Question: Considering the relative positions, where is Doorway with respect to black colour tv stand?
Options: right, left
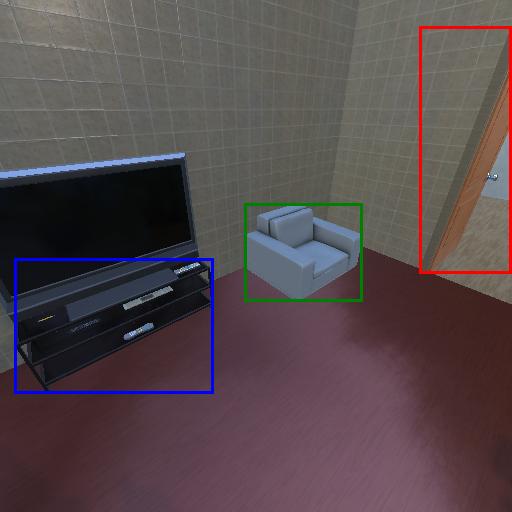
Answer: right